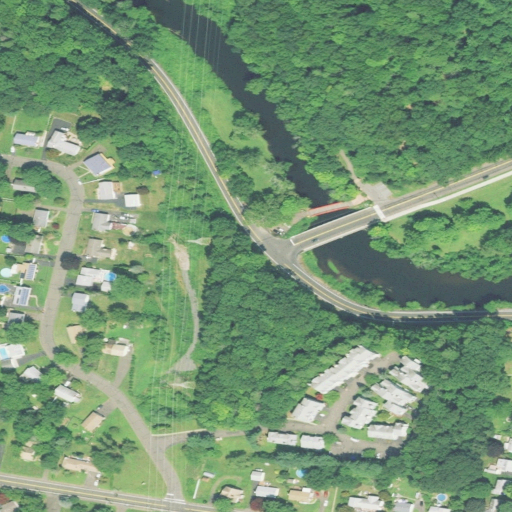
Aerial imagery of beach in Connecticut named Dossin Park Beach containing open development, low intensity development, deciduous forest, medium intensity development, woody wetlands, high intensity development, herbaceous wetlands, open water, and mixed forest